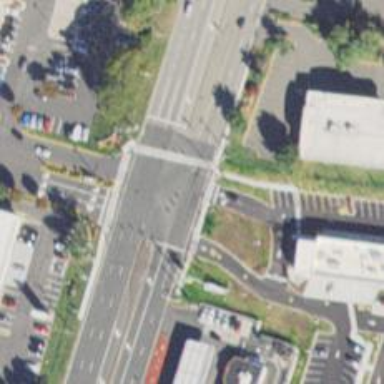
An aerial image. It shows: Asphalt road with secondary link designation.